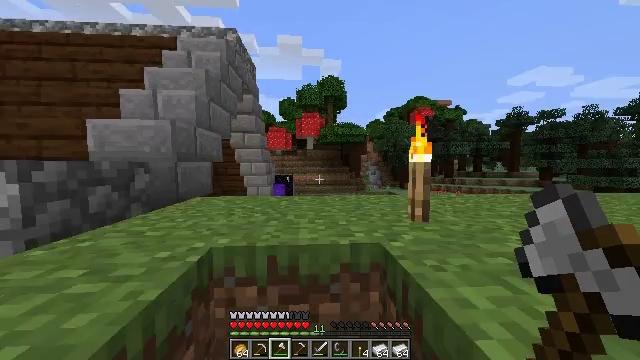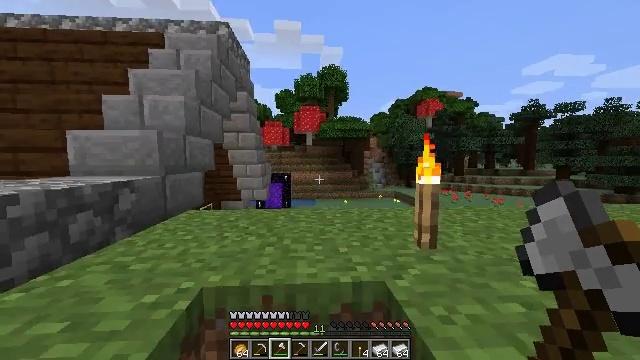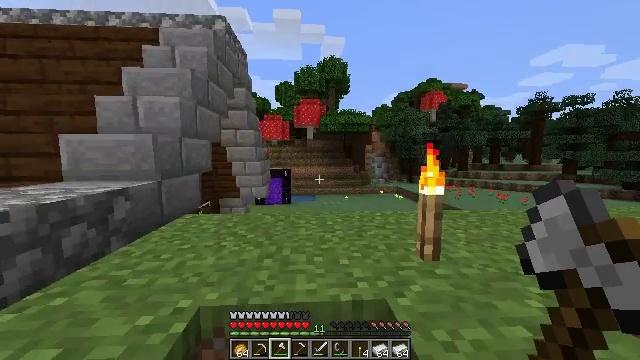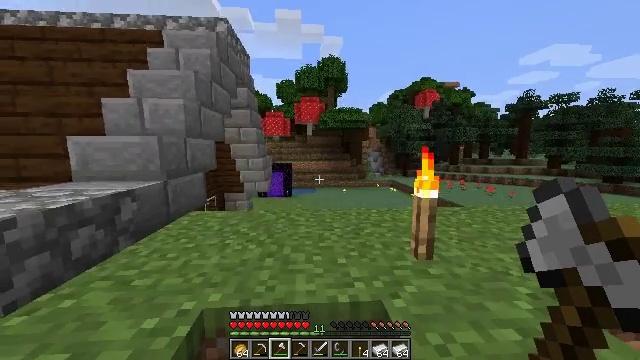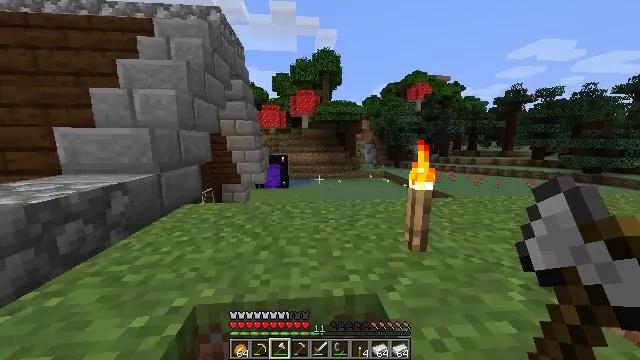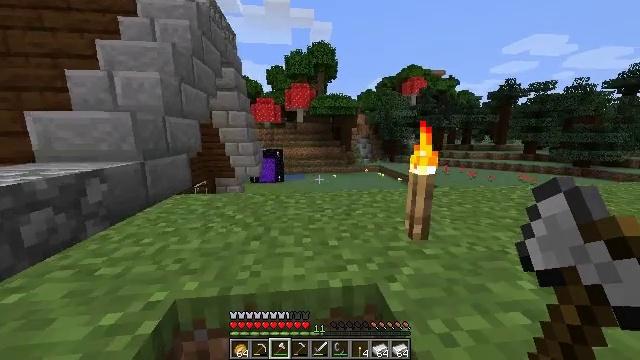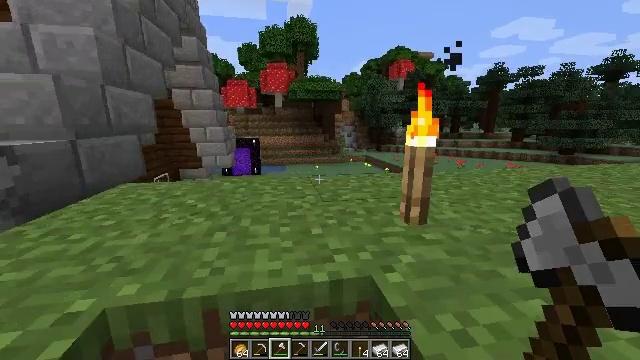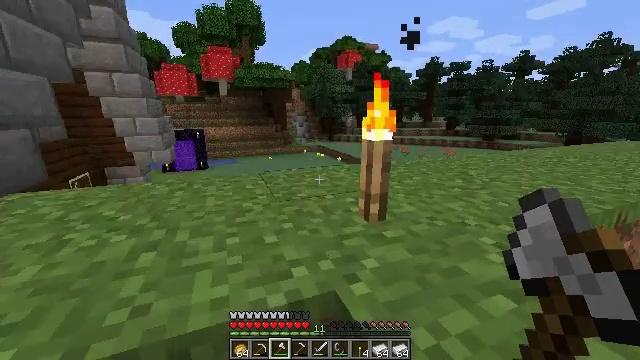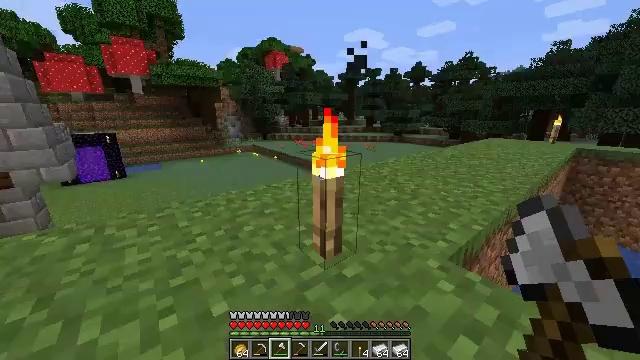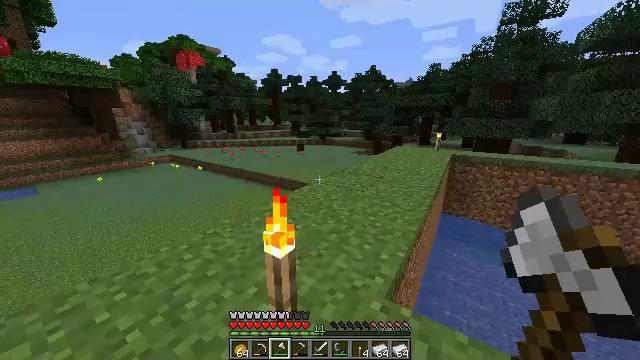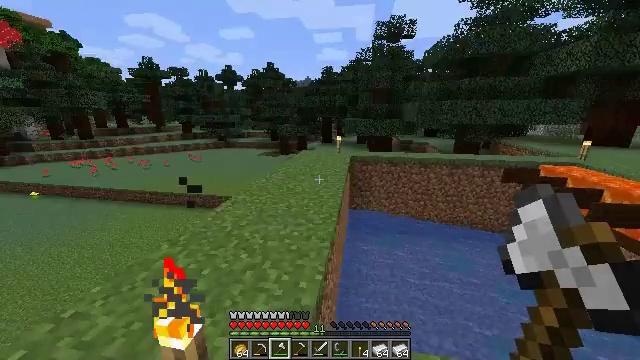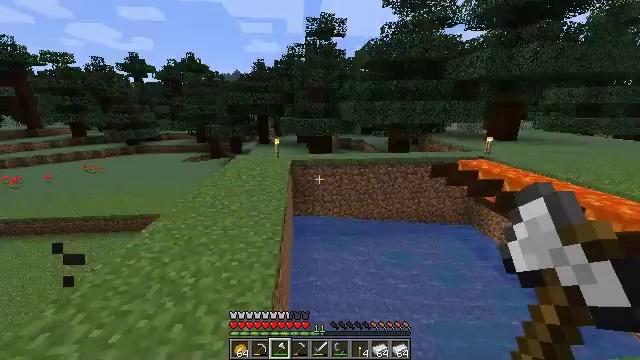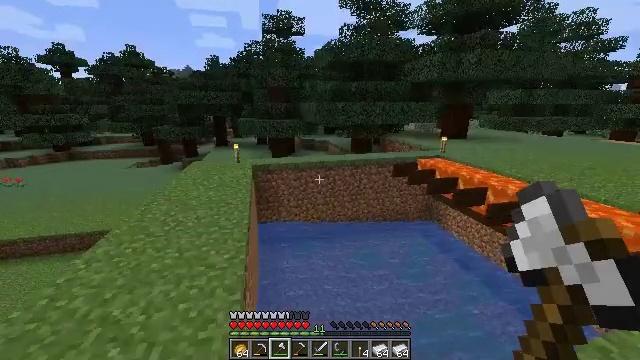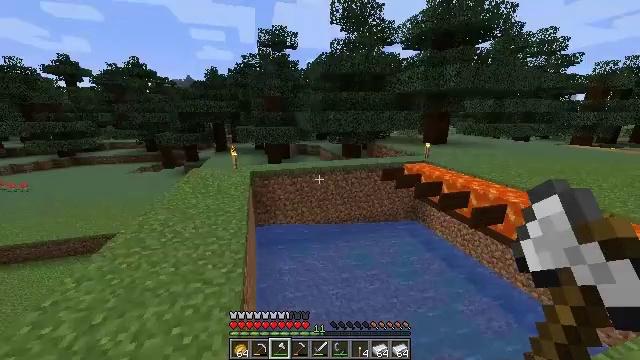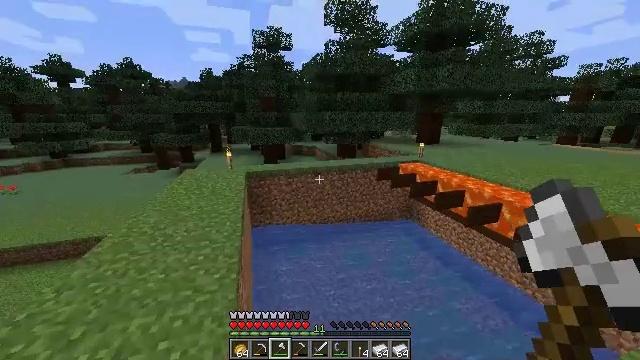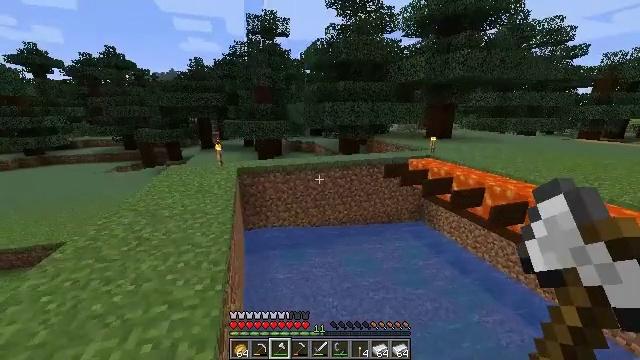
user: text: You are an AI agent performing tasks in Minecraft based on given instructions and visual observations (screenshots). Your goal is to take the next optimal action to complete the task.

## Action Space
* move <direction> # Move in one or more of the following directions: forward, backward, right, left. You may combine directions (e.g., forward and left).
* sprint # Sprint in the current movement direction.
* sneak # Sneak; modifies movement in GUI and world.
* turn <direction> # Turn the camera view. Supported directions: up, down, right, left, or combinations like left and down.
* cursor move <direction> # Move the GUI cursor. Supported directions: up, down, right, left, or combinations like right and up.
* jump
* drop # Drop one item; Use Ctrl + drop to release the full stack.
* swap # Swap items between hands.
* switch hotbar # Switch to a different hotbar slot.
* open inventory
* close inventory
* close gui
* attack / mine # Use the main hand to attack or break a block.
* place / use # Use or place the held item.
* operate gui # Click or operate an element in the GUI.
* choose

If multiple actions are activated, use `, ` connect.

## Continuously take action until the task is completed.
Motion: motion action
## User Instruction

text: Mine dirt from the ground.
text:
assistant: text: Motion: move forward, sprint, jump
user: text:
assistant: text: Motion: move forward, turn down, jump
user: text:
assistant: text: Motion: move forward, turn down, jump
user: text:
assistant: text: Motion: move forward, turn right and down, jump
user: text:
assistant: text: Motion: move forward, turn right and down, jump
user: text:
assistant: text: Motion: move forward, turn right and down, jump
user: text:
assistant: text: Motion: move forward, sprint, turn right and down, jump
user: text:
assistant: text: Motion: move forward, sprint, turn right and down, jump
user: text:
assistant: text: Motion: move forward, sprint, turn right, jump
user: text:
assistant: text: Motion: move forward, sprint, turn right, jump
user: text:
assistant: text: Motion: move forward, sprint, turn right, jump
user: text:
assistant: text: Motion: move forward, turn right, jump
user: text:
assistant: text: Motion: move forward, turn right, jump
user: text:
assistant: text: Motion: move forward, turn right, jump
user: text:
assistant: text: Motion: move forward, jump
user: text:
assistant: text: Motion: move forward, jump
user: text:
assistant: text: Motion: move forward, jump
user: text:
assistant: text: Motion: move forward, sprint, turn left and up, jump
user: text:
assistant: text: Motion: move forward, sprint, turn left, jump
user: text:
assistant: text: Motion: move forward, sprint, turn left, jump
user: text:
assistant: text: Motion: move forward, sprint, turn left and down, jump
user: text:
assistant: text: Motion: move forward, sprint, turn left, jump
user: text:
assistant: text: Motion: move forward, jump
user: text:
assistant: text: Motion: move forward, jump
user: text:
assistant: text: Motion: move forward, jump
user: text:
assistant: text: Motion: move forward, jump
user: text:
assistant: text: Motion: move forward, turn left, jump
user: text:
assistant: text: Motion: move forward, turn left, jump
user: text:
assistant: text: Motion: move forward, jump
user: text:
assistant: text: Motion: move forward, jump